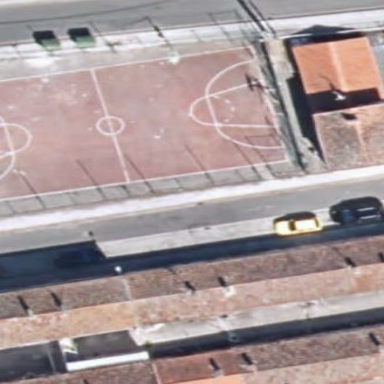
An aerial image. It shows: Basketball court located in leisure land pitch.